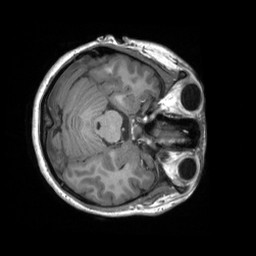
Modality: T1w
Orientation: axial
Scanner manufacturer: siemens
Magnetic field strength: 3 T
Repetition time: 2 s
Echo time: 0.0023 s